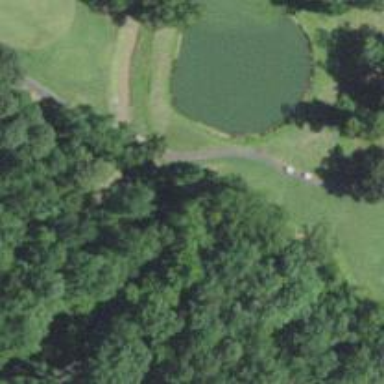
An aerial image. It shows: Path for both roads and golfers.